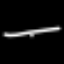
Label: line